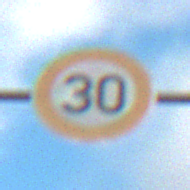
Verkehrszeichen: Geschwindigkeit30
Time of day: SunriseSunset
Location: Outdoor (RoadRail)
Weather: PartlyCloudy
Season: NotSpecified
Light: Natural